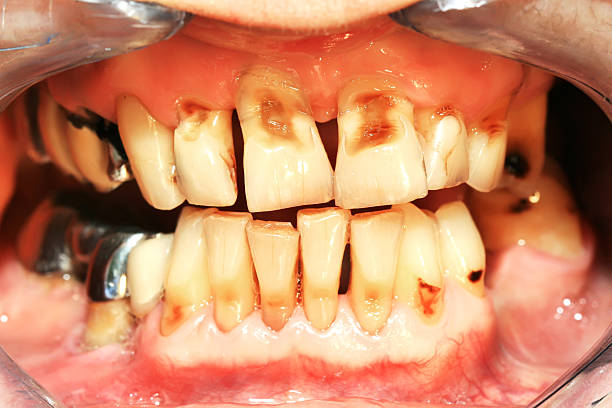
Condition: Gingivitis